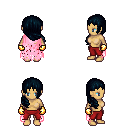
a pixel art fantasy rpg character, female body template, human, tanned skin, pink tattered cape, red pants, raven right-swept hairstyle, gold gloves, four views (front, back, left, right), 2x2 character sprite sheet, small pixel art, hard edges, no anti-aliasing